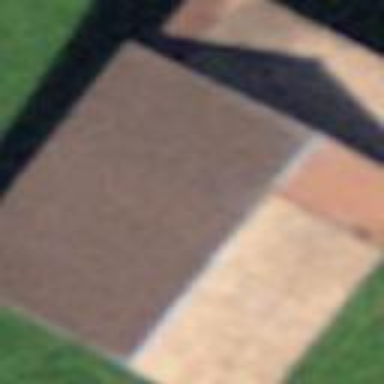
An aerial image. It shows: Rural barn.